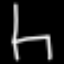
Label: chair